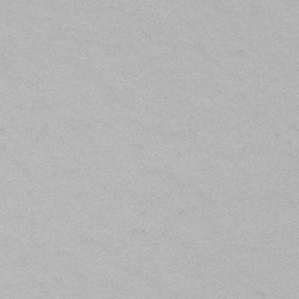
Label: frost